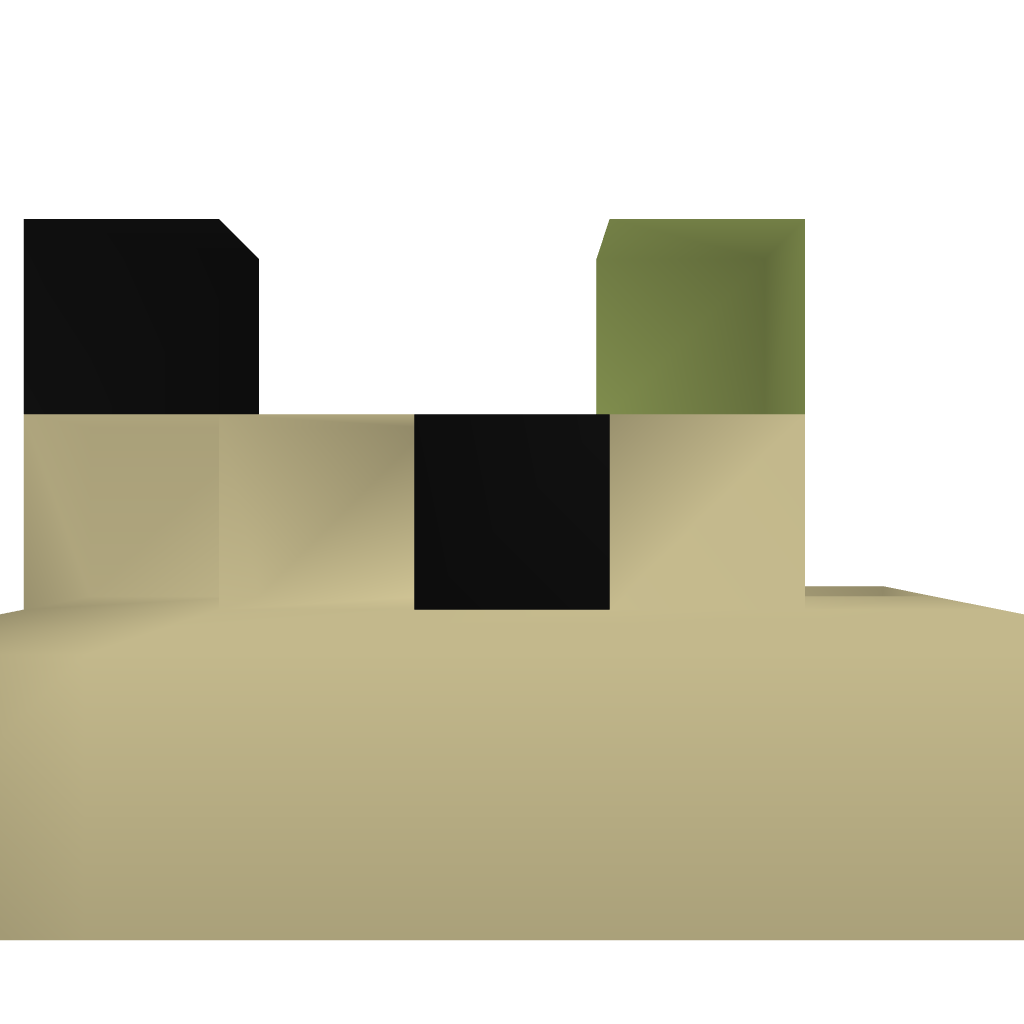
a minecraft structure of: Fast and minimalistic redstone pulser